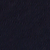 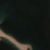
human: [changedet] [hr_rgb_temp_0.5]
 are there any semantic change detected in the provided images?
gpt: An island appeared in the sea.